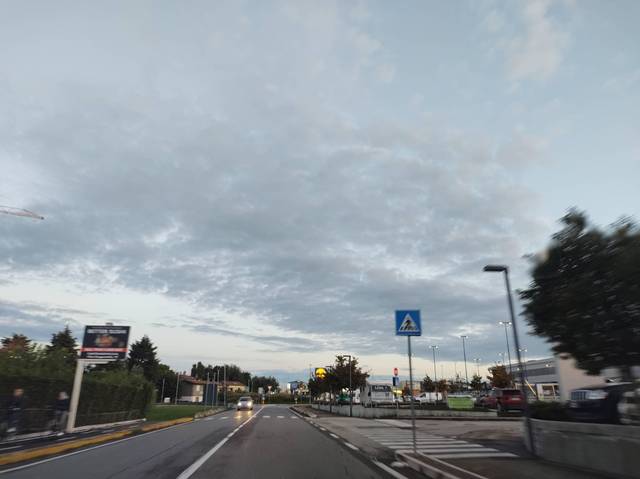
Region: Italy
Coordinates: 45.452, 10.662